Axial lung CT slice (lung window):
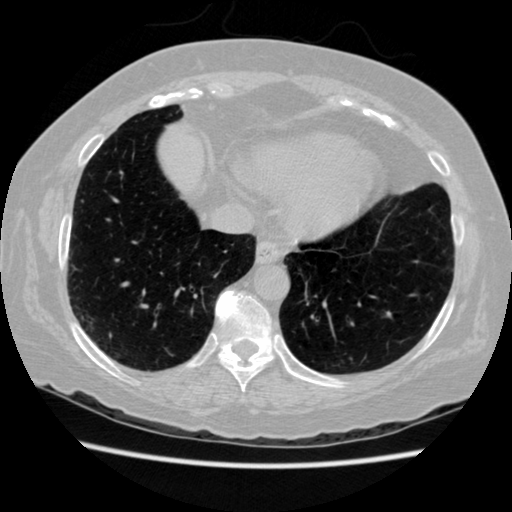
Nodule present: no